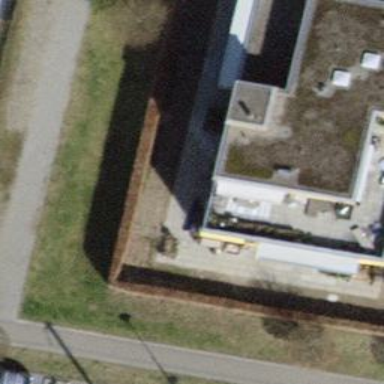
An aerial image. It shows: Yellow apartment building.